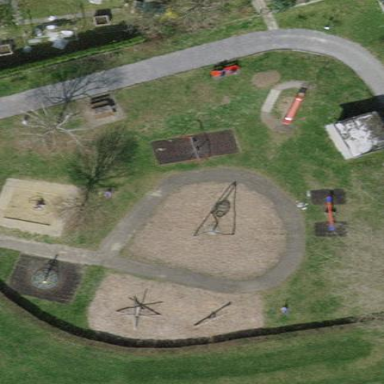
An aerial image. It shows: Playground area for leisure activities on the land.